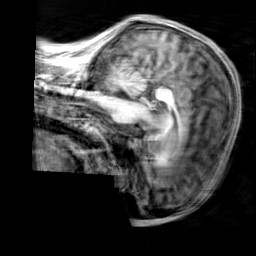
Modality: T1w
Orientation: sagittal
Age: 21
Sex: male
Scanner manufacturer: siemens
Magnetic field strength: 3 T
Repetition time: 2.3 s
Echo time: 0.00303 s